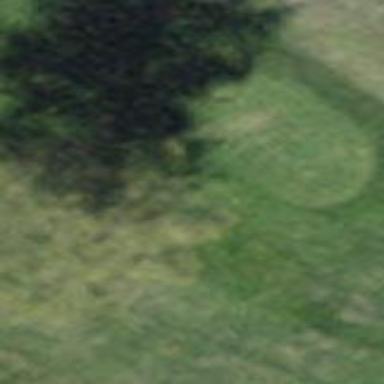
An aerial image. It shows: Golf tee.